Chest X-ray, PA view. Patient: 51 years old, sex M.
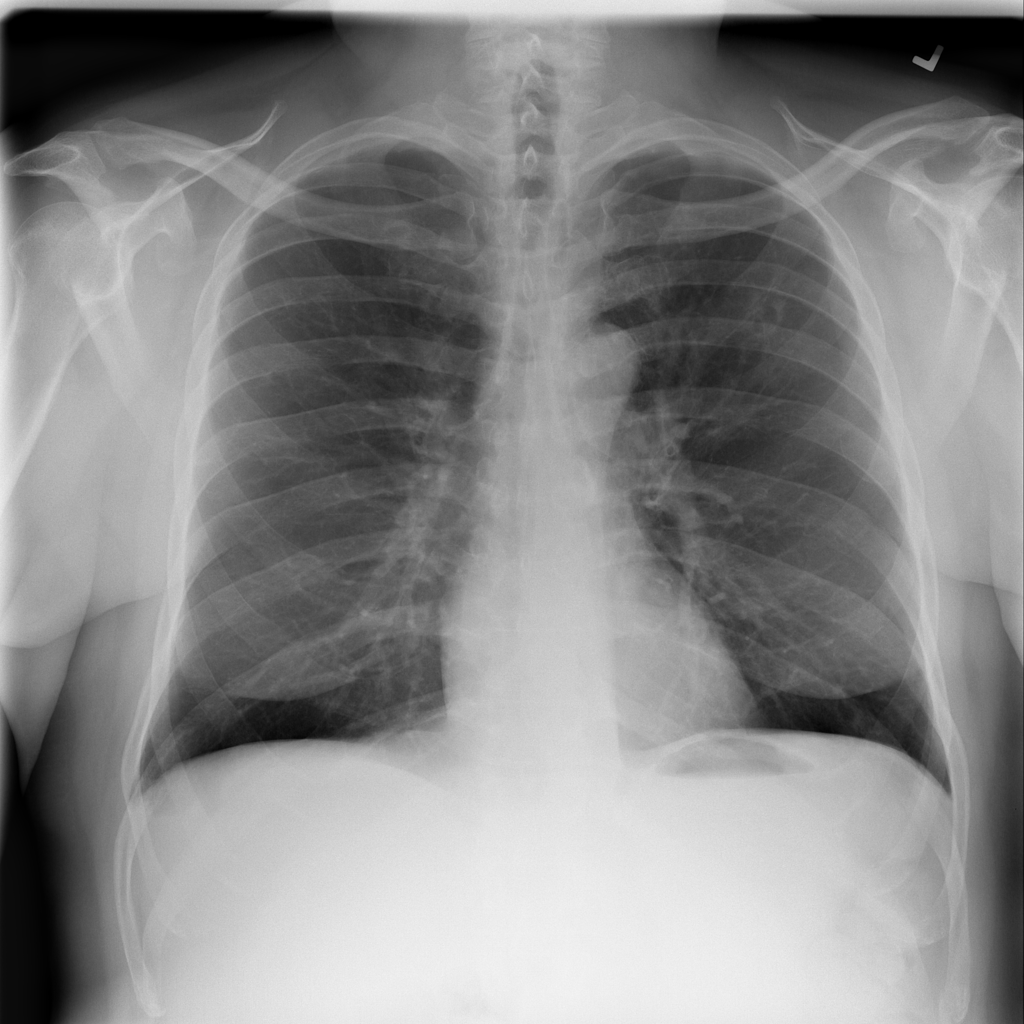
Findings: No Finding